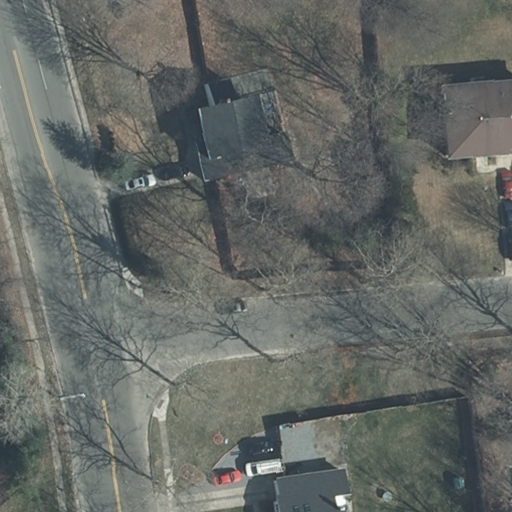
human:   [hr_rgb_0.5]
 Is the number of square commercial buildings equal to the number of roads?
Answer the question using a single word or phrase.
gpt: no

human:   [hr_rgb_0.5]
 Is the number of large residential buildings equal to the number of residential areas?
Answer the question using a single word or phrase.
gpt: no

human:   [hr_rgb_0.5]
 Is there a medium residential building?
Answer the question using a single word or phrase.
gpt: yes

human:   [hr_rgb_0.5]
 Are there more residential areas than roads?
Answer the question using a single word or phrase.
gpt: no

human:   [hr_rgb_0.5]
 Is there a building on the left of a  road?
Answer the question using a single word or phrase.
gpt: yes

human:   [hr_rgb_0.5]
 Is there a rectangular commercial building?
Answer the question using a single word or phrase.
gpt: no

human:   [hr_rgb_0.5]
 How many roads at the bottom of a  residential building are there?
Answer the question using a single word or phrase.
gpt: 1

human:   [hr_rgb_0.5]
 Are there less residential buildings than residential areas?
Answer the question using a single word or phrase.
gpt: no

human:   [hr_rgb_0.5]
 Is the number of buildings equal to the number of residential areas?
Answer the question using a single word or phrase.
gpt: no

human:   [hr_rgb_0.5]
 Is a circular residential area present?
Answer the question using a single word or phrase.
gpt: no

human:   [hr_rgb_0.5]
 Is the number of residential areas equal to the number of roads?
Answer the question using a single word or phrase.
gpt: no

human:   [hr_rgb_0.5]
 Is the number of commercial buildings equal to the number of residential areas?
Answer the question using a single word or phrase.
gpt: no

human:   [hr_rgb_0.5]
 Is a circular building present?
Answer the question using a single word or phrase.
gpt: no

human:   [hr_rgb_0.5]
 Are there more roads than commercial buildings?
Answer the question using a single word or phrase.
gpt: yes

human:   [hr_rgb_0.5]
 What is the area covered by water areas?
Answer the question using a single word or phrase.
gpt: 0m2

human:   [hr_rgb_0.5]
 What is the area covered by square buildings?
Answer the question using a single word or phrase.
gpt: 0m2

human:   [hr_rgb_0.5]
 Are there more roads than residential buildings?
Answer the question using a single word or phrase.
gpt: no

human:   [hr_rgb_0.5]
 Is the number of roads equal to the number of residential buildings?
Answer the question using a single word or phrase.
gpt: yes

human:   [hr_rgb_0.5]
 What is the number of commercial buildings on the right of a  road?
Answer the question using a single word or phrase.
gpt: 0

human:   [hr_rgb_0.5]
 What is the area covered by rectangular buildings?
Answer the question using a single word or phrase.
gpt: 177m2

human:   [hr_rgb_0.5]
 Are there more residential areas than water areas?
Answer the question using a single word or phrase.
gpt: yes

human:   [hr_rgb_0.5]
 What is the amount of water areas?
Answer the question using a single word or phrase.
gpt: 0

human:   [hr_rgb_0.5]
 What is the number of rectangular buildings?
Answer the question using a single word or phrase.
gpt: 2

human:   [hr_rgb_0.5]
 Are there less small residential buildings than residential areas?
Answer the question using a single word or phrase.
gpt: no

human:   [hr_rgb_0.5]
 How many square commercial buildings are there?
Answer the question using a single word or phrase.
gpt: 0

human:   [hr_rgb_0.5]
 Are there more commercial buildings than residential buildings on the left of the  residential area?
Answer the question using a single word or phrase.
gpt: no

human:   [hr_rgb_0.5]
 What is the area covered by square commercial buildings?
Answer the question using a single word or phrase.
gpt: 0m2

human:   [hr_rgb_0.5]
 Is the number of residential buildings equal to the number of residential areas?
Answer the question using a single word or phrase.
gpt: no

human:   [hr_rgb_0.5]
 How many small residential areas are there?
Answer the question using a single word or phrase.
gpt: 0

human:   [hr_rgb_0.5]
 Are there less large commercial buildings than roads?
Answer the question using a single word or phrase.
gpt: yes

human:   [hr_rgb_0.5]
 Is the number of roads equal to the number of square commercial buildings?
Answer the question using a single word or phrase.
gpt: no

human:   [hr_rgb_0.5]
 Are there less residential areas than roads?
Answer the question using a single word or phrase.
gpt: yes

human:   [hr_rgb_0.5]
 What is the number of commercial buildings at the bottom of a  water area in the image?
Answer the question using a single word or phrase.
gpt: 0

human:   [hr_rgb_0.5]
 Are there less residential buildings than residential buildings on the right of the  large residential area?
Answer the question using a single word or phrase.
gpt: no

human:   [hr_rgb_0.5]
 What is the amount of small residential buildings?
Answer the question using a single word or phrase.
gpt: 1

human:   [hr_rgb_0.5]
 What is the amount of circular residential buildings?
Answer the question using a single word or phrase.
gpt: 0

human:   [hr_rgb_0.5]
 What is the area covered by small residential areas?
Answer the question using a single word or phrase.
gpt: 0m2